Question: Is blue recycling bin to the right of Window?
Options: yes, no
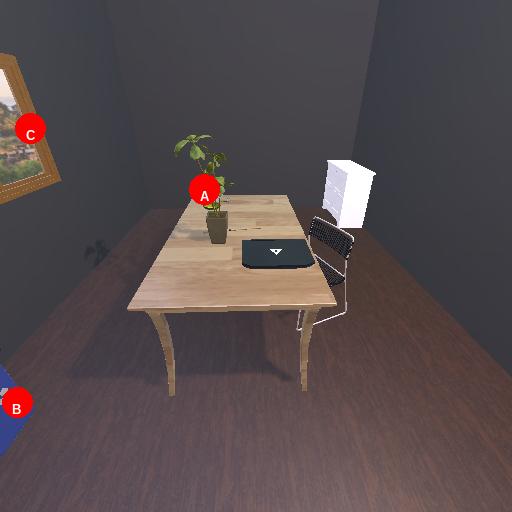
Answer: yes